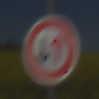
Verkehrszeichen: VorrangDesGegenverkehrs
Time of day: MorningAfternoon
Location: Outdoor (RoadRail)
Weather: Clear
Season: NotSpecified
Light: Natural